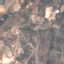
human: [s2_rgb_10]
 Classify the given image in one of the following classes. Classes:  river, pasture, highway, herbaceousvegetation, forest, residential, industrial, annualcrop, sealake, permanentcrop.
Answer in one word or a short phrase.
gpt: PermanentCrop